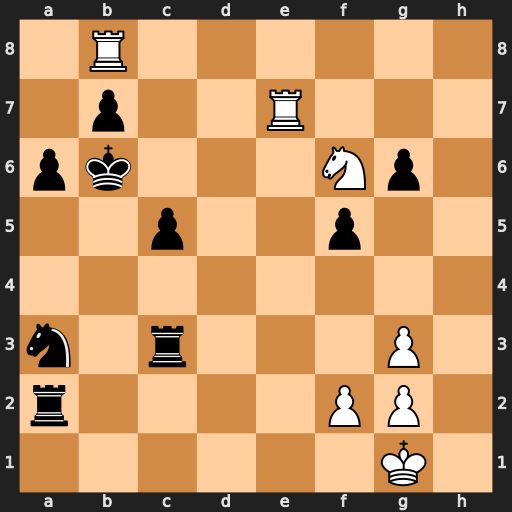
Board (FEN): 1R6/1p2R3/pk3Np1/2p2p2/8/n1r3P1/r4PP1/6K1
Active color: w
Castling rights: -
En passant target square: -
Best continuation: Nd5+ Ka5 Nxc3 Ra1+ Kh2